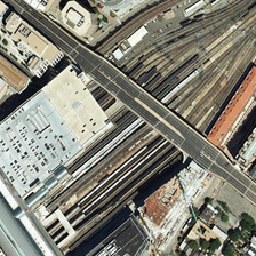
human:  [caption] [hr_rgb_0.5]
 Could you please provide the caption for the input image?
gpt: The overpass straddles the railway tracks and black trucks line up.

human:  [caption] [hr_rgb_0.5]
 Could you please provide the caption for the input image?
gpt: Viaducts across the tracks, rows of black vans.

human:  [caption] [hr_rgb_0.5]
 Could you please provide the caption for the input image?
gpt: a highway overpass spans this large railway station with many cargo trains .

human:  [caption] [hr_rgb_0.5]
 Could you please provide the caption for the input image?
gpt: The viaduct crossed the railway line and merged black trucks.

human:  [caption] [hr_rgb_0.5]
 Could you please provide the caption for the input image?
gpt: The tracks on the viaduct and a black van.